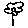
Label: flower